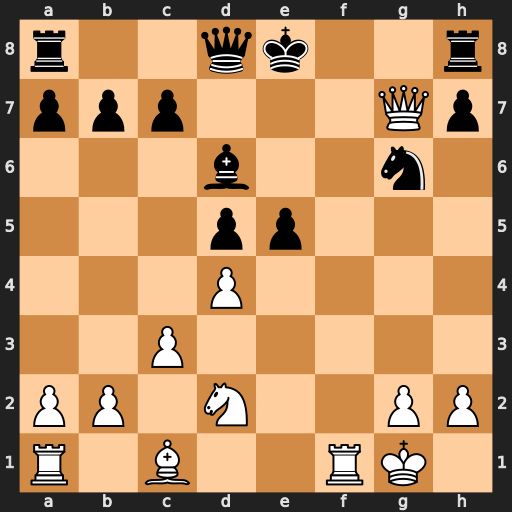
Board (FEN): r2qk2r/ppp3Qp/3b2n1/3pp3/3P4/2P5/PP1N2PP/R1B2RK1
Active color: w
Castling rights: kq
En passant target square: -
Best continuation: Qf7#